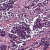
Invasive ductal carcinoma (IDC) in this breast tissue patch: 1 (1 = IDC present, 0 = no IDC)